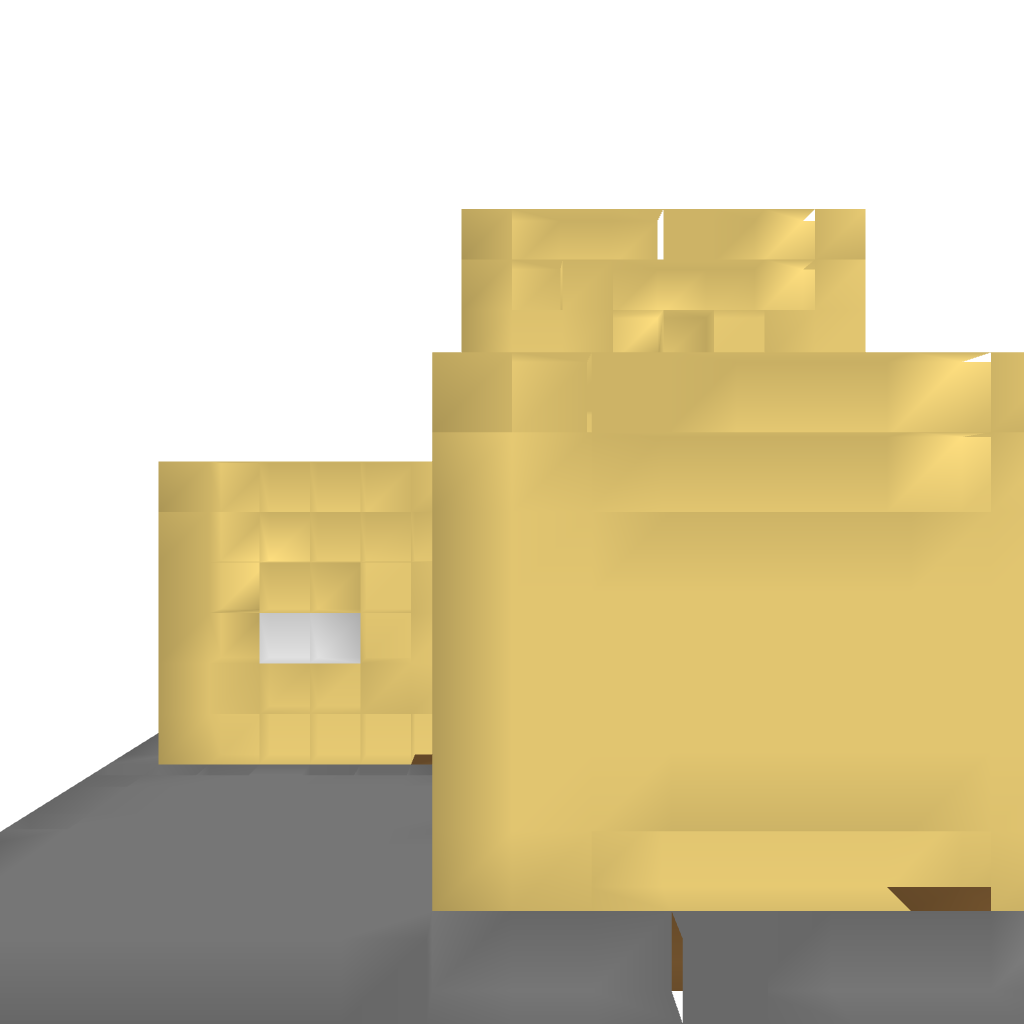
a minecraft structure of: Adobe House bad low quality